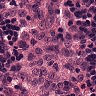
Metastatic tissue present: no